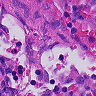
Metastatic tissue present: no